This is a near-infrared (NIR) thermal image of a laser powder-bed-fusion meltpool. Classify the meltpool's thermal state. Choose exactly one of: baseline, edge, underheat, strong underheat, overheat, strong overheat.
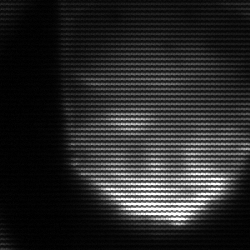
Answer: edge